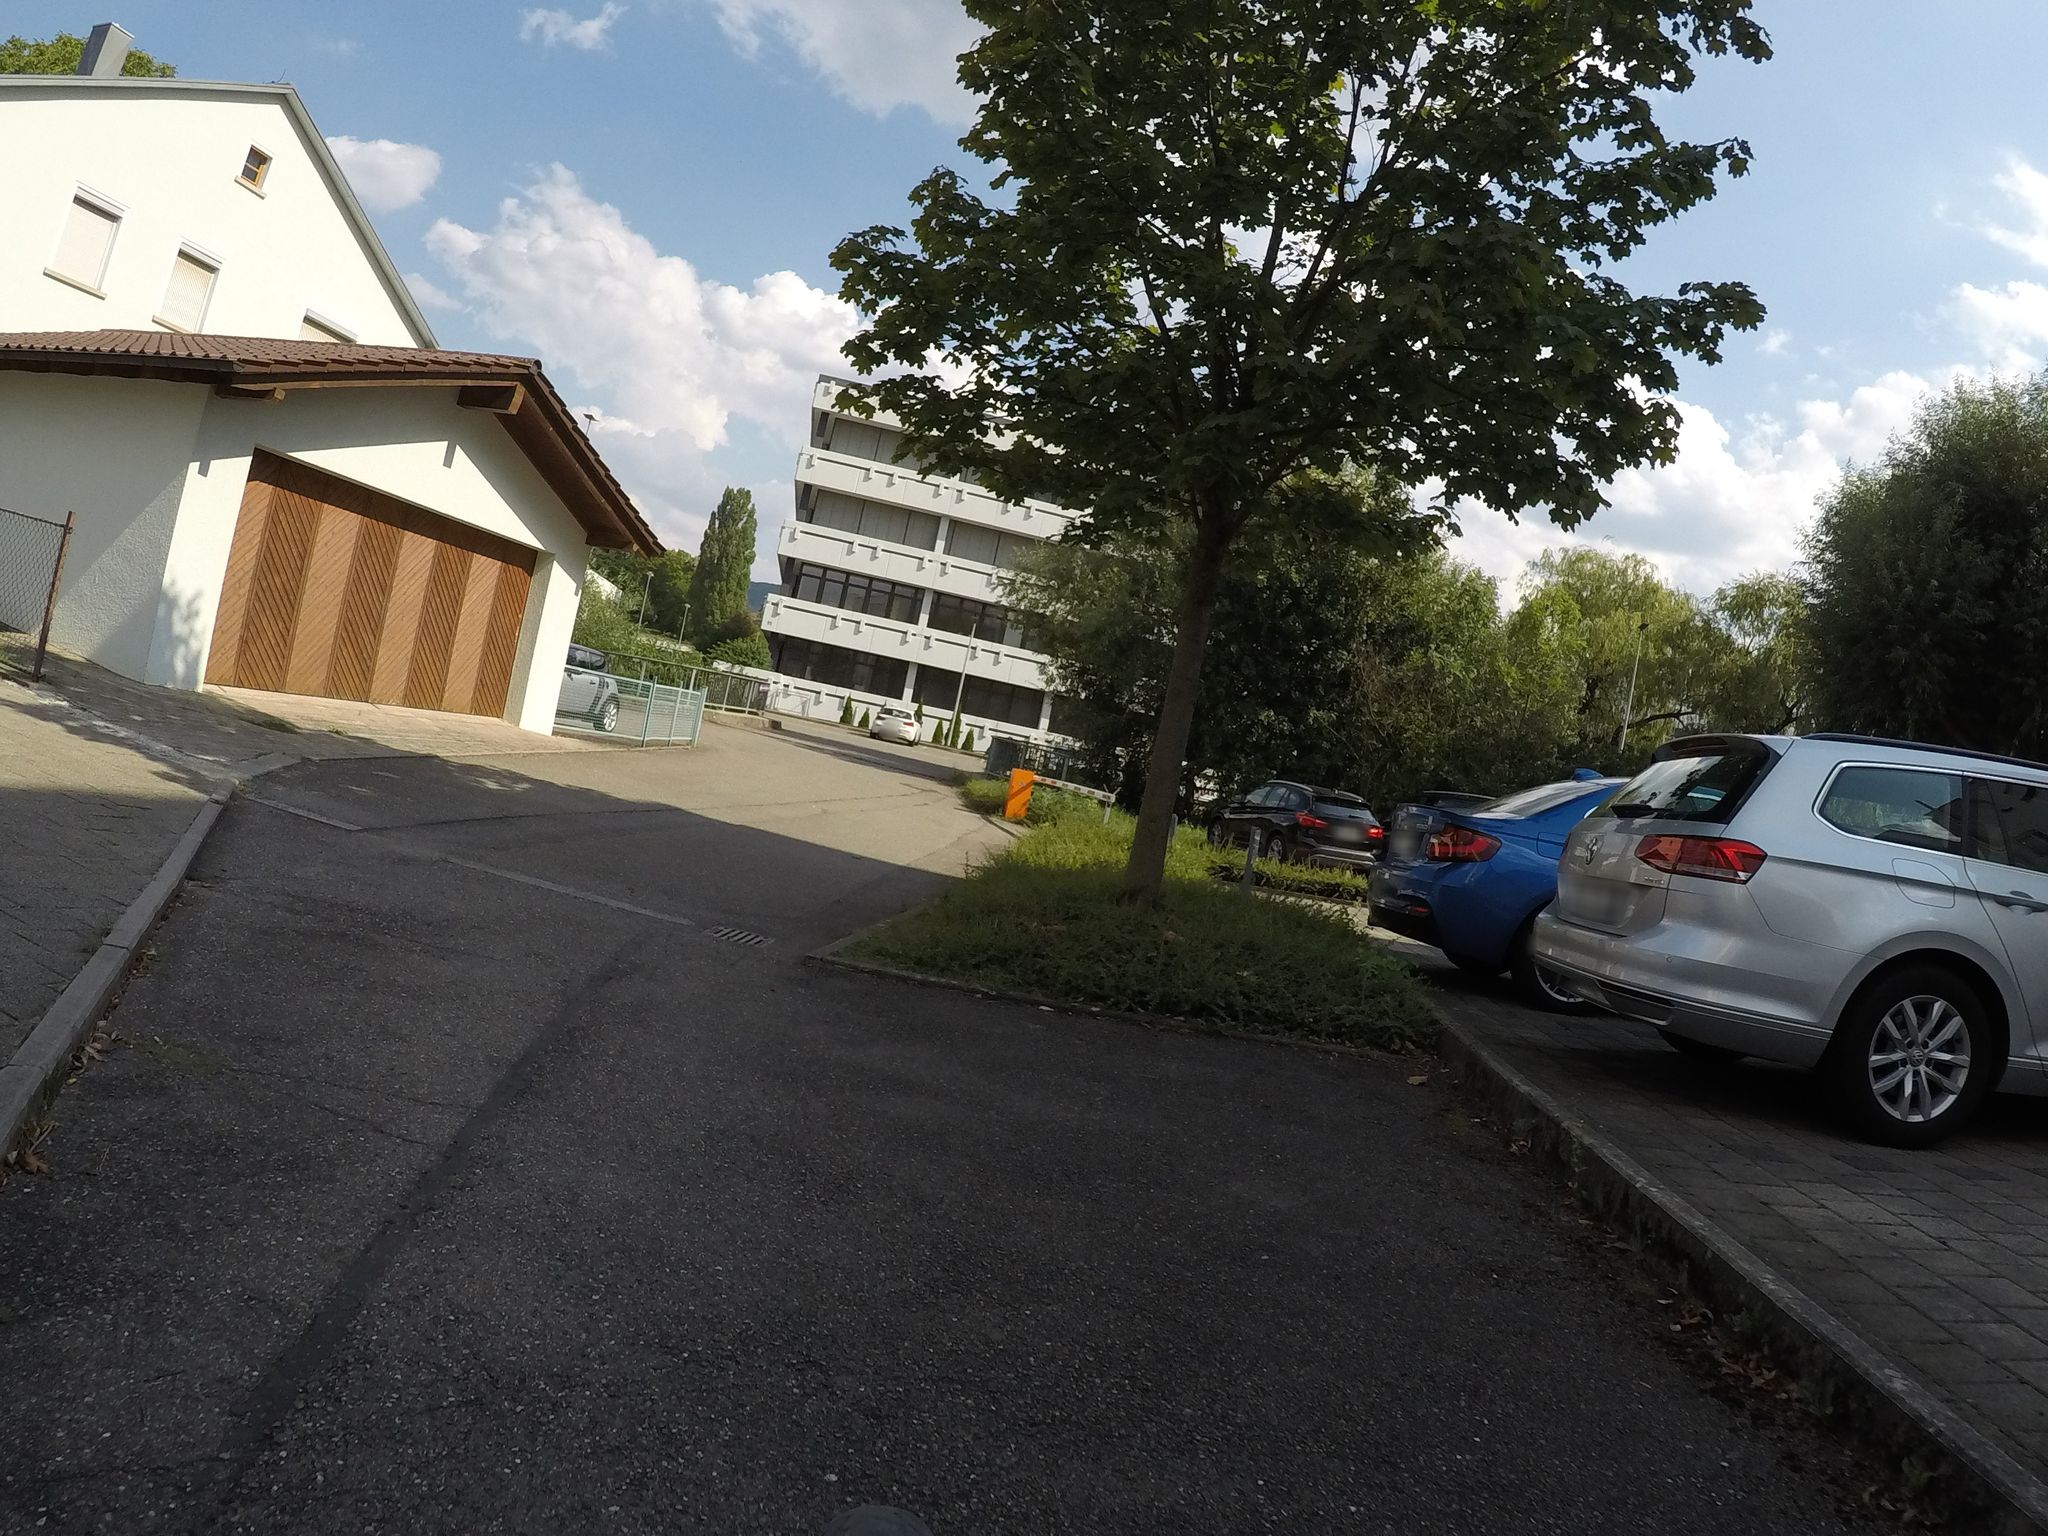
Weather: clear
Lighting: day
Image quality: good
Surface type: walking surface
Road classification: service, footway, path
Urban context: dense urban cluster
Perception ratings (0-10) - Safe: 2.76, Lively: 4.24, Beautiful: 8.58, Boring: 7.69, Depressing: 3.11, Wealthy: 5.32